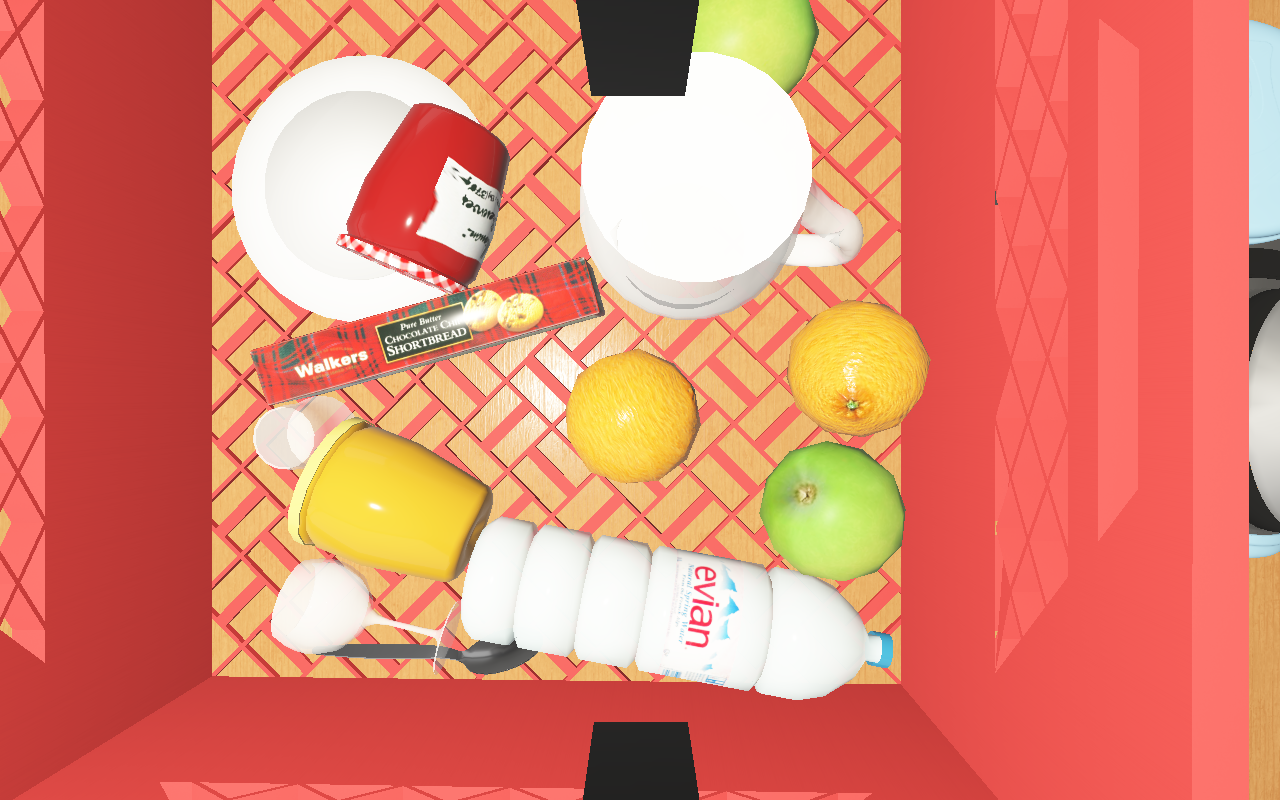
Objects in the scene:
carafe
water bottle
apple
apple
orange
plate
glass
wineglass
jam jar
cereal box